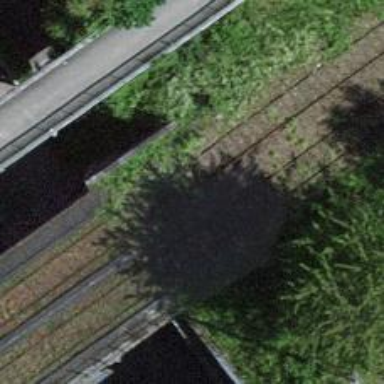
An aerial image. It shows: Disused railway bridge.